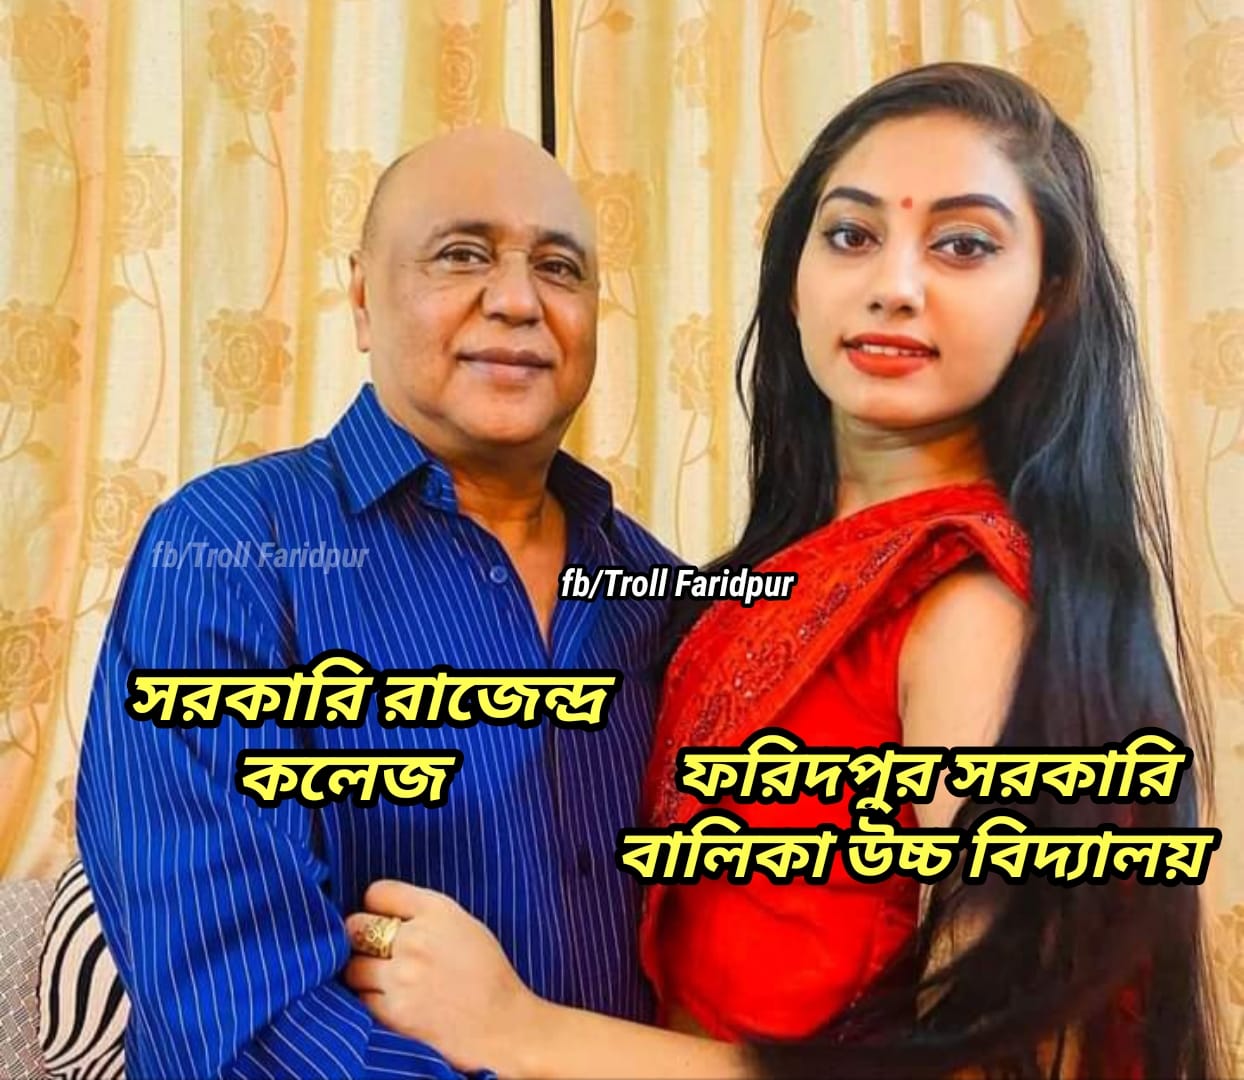
Caption: সরকারি রাজন্দ্র কলেজ     ফরিদপুর সরকারি বালিকা উচ্চ বিদ্যালয়
Label: hate